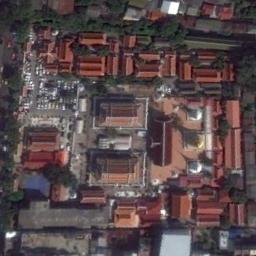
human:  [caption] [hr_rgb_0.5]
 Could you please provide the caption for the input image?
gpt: The palace is surrounded by some bare land .

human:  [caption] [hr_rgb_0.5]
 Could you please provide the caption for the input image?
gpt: The palace is surrounded by buildings and trees .

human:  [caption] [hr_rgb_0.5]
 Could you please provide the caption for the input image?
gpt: The palace has some red palaces, Three towers and a parking lot .

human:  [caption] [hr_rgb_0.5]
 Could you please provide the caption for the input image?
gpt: There are many buildings beside the palace .

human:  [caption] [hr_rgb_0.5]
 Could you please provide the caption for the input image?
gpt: There are brown buildings in the palace .